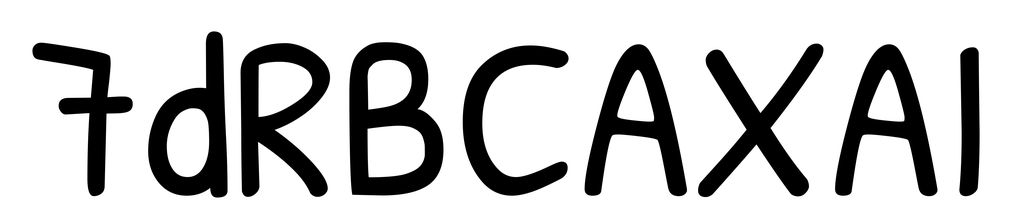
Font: PatrickHand-Regular